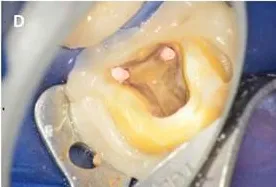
Endodontic filling of the mesiobuccal,
mesiolingual, distal, and ,furcation canals.
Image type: medical_photograph (other_medical_photograph)